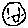
Label: smiley face